Question: I am simply trying to add a sprite "light" on top of "spaceship". So as you can see below that I added light as the child of the spaceship, however, the light is appearing below the spaceship, as seen in the picture below. Can anyone tell me why this is happening, and how can I fix it?
'''
- (void)newSpaceshipAtLocation:(CGPoint)location{
SKSpriteNode *hull = [[SKSpriteNode alloc]initWithImageNamed:@"Spaceship"];
hull.position = location;
hull.name = @"Spaceship";
hull.scale = 0.5;
SKSpriteNode *light = [self lights];
light.position = CGPointMake(hull.size.width / 5.0, hull.size.height/5.0);
[hull addChild:light];
[self addChild:hull];
}
- (SKSpriteNode *)lights{
SKSpriteNode *light = [[SKSpriteNode alloc]initWithColor:[NSColor yellowColor] size:CGSizeMake(50.0, 50.0)];
SKAction *blink = [SKAction sequence:@[
[SKAction fadeOutWithDuration:0.5],
[SKAction fadeInWithDuration:0.5],
]];
[light runAction:[SKAction repeatActionForever:blink]];
light.name = @"light";
return light;
}
'''

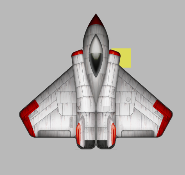
Answer: Try setting the 'zPosition' property on 'light'. If you set it to anything higher than the 'hull' sprite, it should work.